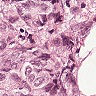
Metastatic tissue present: yes